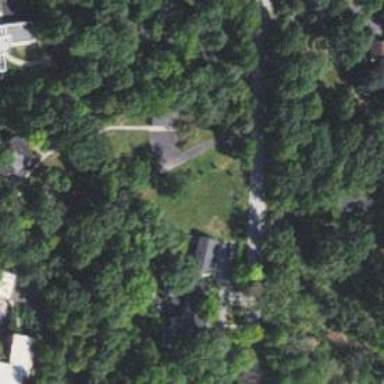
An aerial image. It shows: Driveway.